Field crop: maize
Growth stage: 2
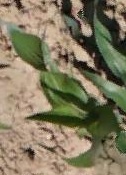
Species: maize